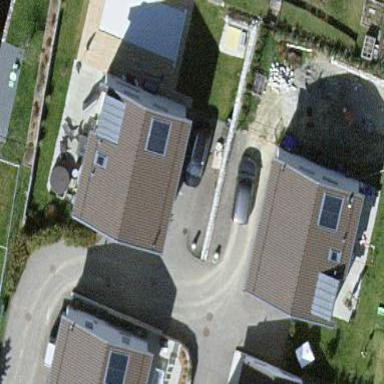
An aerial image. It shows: Detached building with gabled roof.